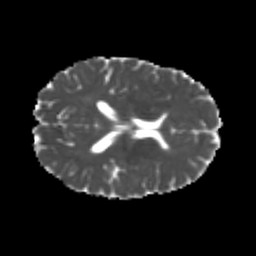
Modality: MD
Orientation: axial
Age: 25
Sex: female
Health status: healthy
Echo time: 0.074 s